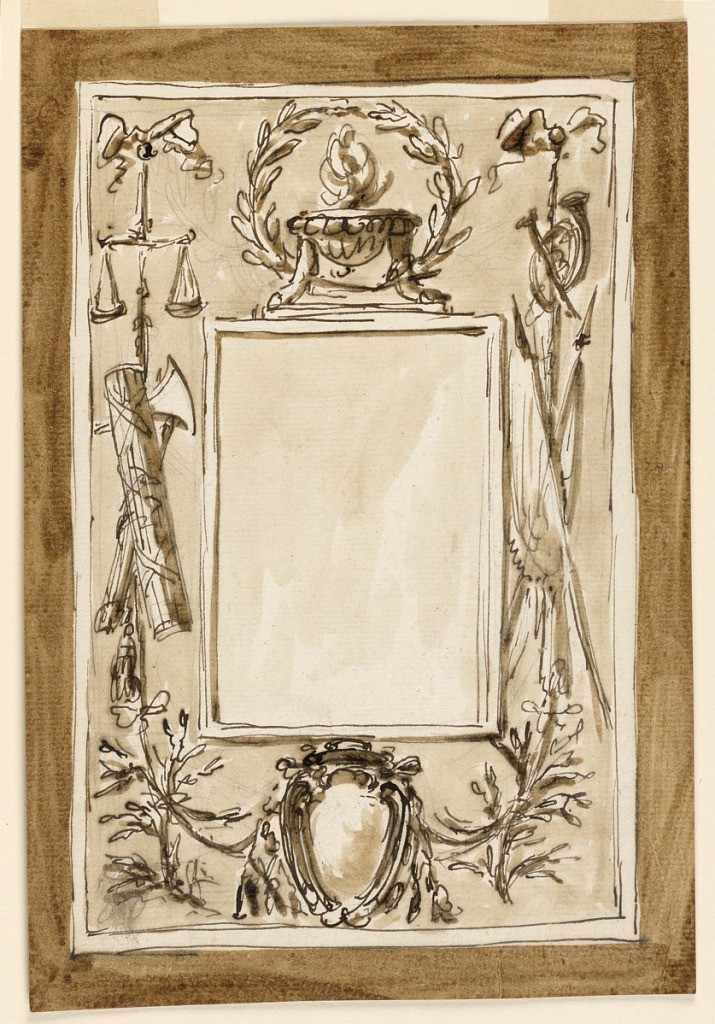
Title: Frame
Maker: Giuseppe Barberi, Italian, 1746–1809
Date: ca. 1796
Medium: Pen and brown ink, brush and brown wash, graphite on off-white laid paper
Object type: Drawing
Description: Inner frame similar to 1938-88-1906. Above it stands a tripod in front of a wreath. Beside hang trophies from bowknots, the left one with a pair of scales, fasces and a military flail, the right one with musical instruments and colors. In the center below is a prelate's escutcheon, with the ribbons of the trophies fastened to it; beside are branches. Framing molding. Dark background.